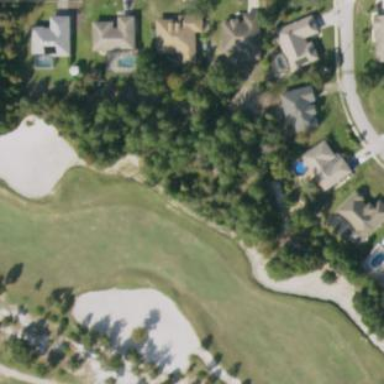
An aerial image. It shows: Sand bunker on golf course.